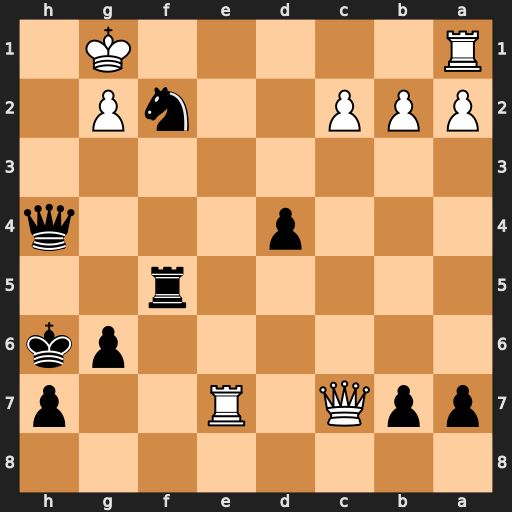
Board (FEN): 8/ppQ1R2p/6pk/5r2/3p3q/8/PPP2nP1/R5K1
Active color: b
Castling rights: -
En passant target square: -
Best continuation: Qh1#